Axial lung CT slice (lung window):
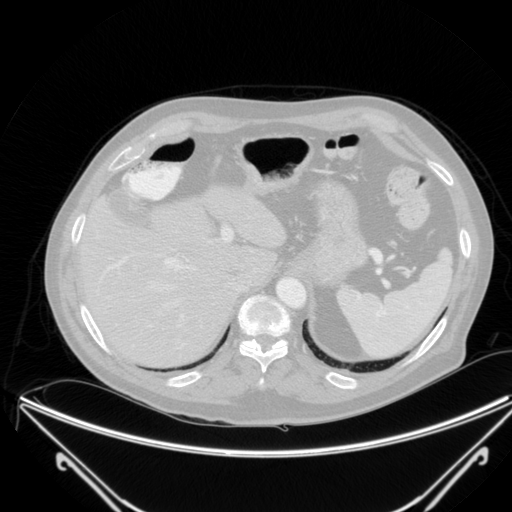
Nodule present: no